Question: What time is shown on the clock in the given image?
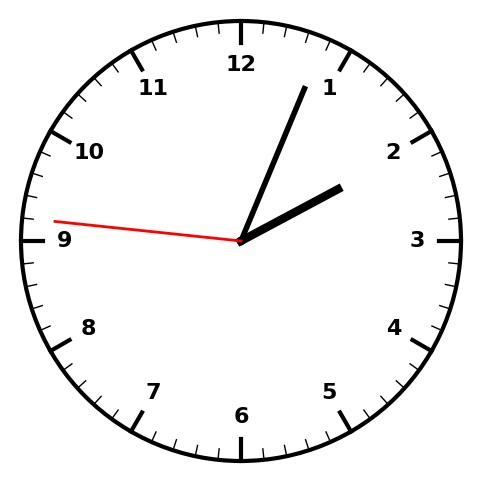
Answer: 02:03:46